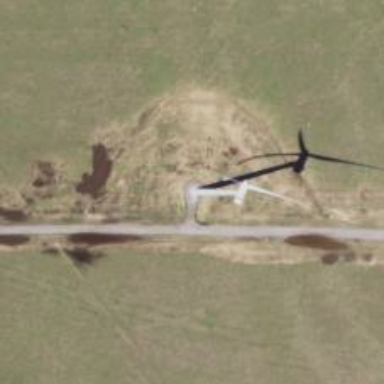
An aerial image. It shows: Wind generator powered by Vestas horizontal axis wind turbine.